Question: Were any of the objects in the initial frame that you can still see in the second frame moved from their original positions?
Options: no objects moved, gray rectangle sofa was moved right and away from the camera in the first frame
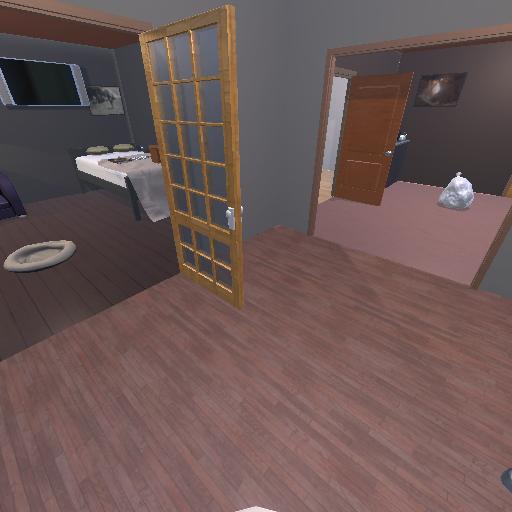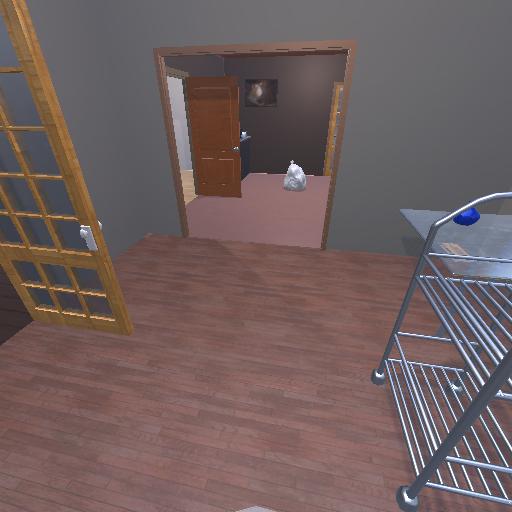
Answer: no objects moved